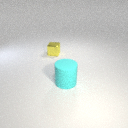
large cyan rubber cylinder in front of small yellow metal cube